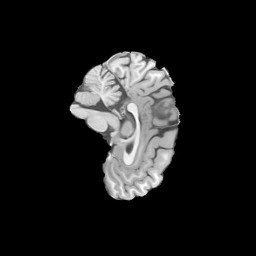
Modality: T1w
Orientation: sagittal